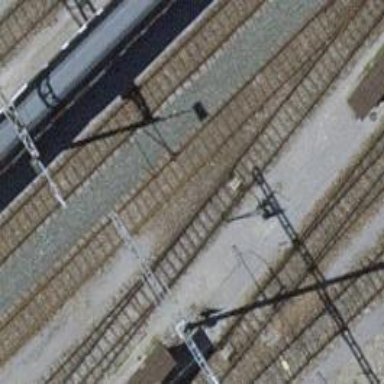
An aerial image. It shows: Railway switch.